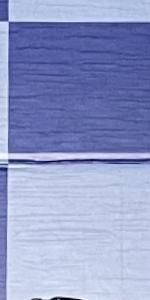
Label: Empty